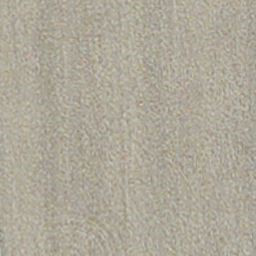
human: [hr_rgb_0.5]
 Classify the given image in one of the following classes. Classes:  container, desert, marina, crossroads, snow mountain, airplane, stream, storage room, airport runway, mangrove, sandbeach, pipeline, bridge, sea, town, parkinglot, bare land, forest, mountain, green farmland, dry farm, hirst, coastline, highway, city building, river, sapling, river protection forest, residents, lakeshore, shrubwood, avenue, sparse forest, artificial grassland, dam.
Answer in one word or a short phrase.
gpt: dry farm